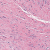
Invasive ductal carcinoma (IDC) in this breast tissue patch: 0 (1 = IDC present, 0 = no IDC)